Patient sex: M
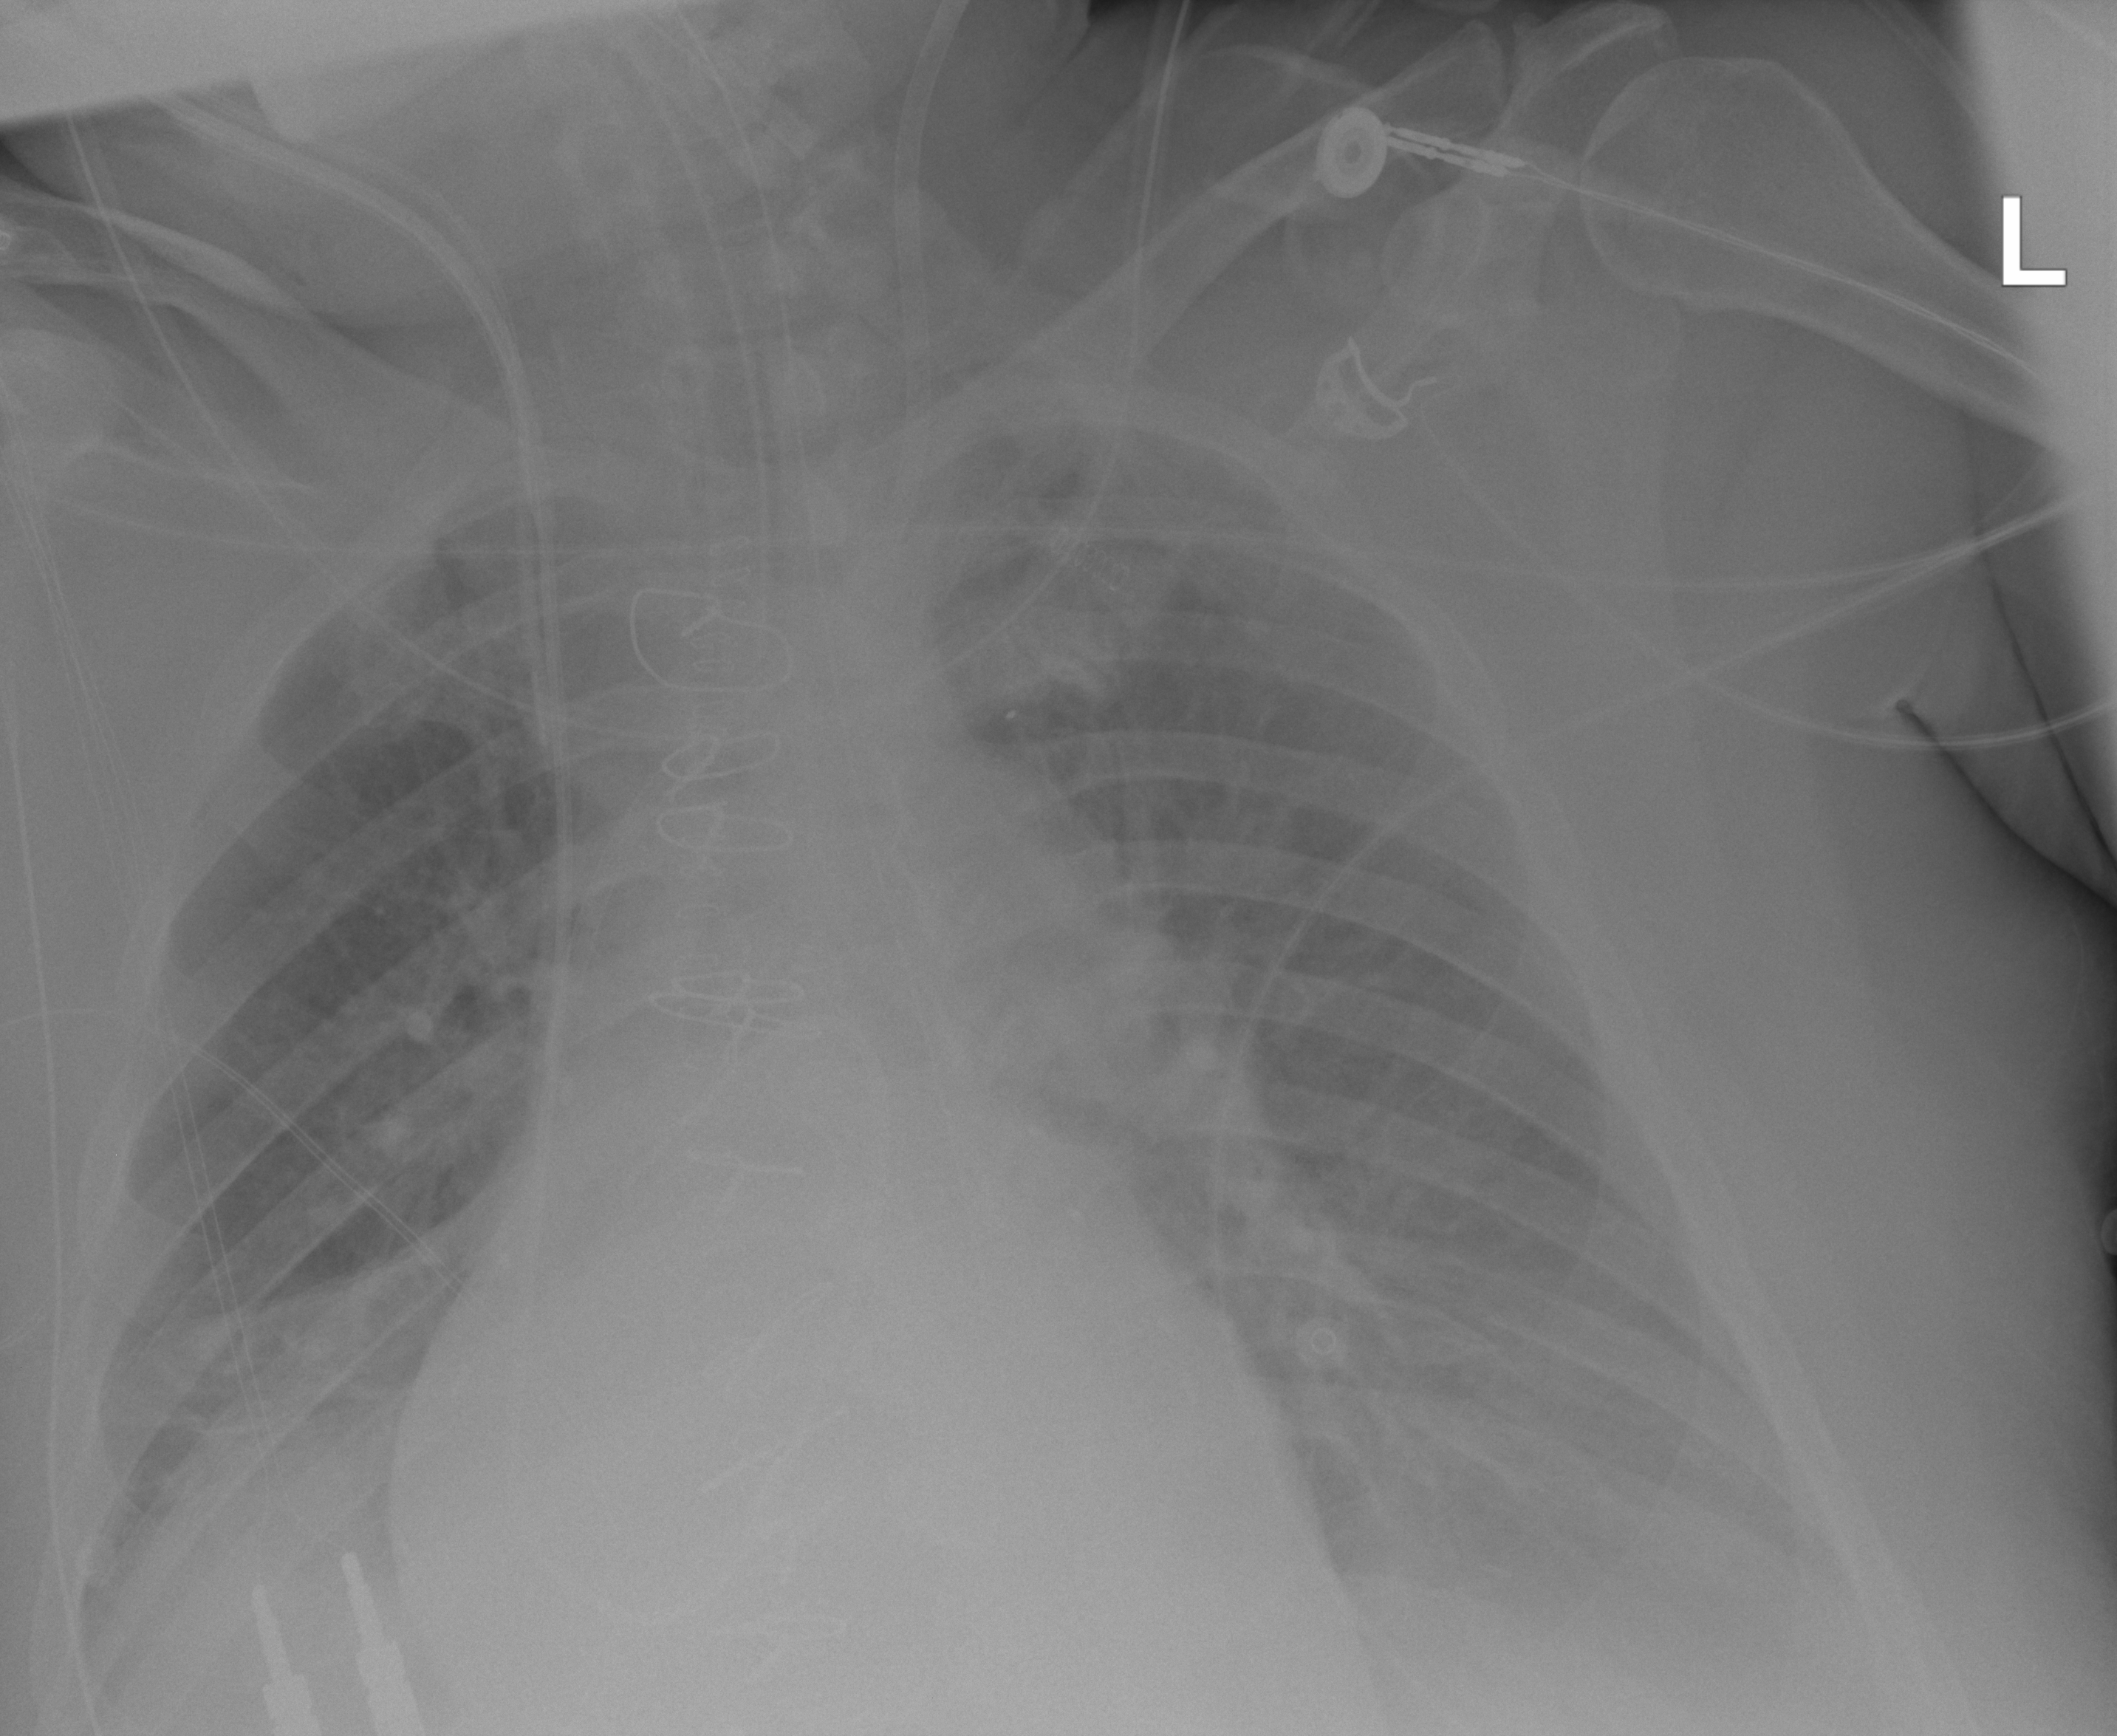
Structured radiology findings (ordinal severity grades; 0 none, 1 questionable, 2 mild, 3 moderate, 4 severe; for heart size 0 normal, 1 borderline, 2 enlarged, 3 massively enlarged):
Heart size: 2
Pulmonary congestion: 2
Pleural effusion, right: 3
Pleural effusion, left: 2
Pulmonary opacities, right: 0
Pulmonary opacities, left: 0
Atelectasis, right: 2
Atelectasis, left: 2